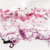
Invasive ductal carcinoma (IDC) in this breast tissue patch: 0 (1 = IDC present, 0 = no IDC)